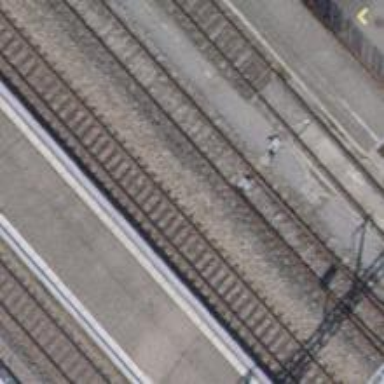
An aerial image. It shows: Railway switch.